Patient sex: M
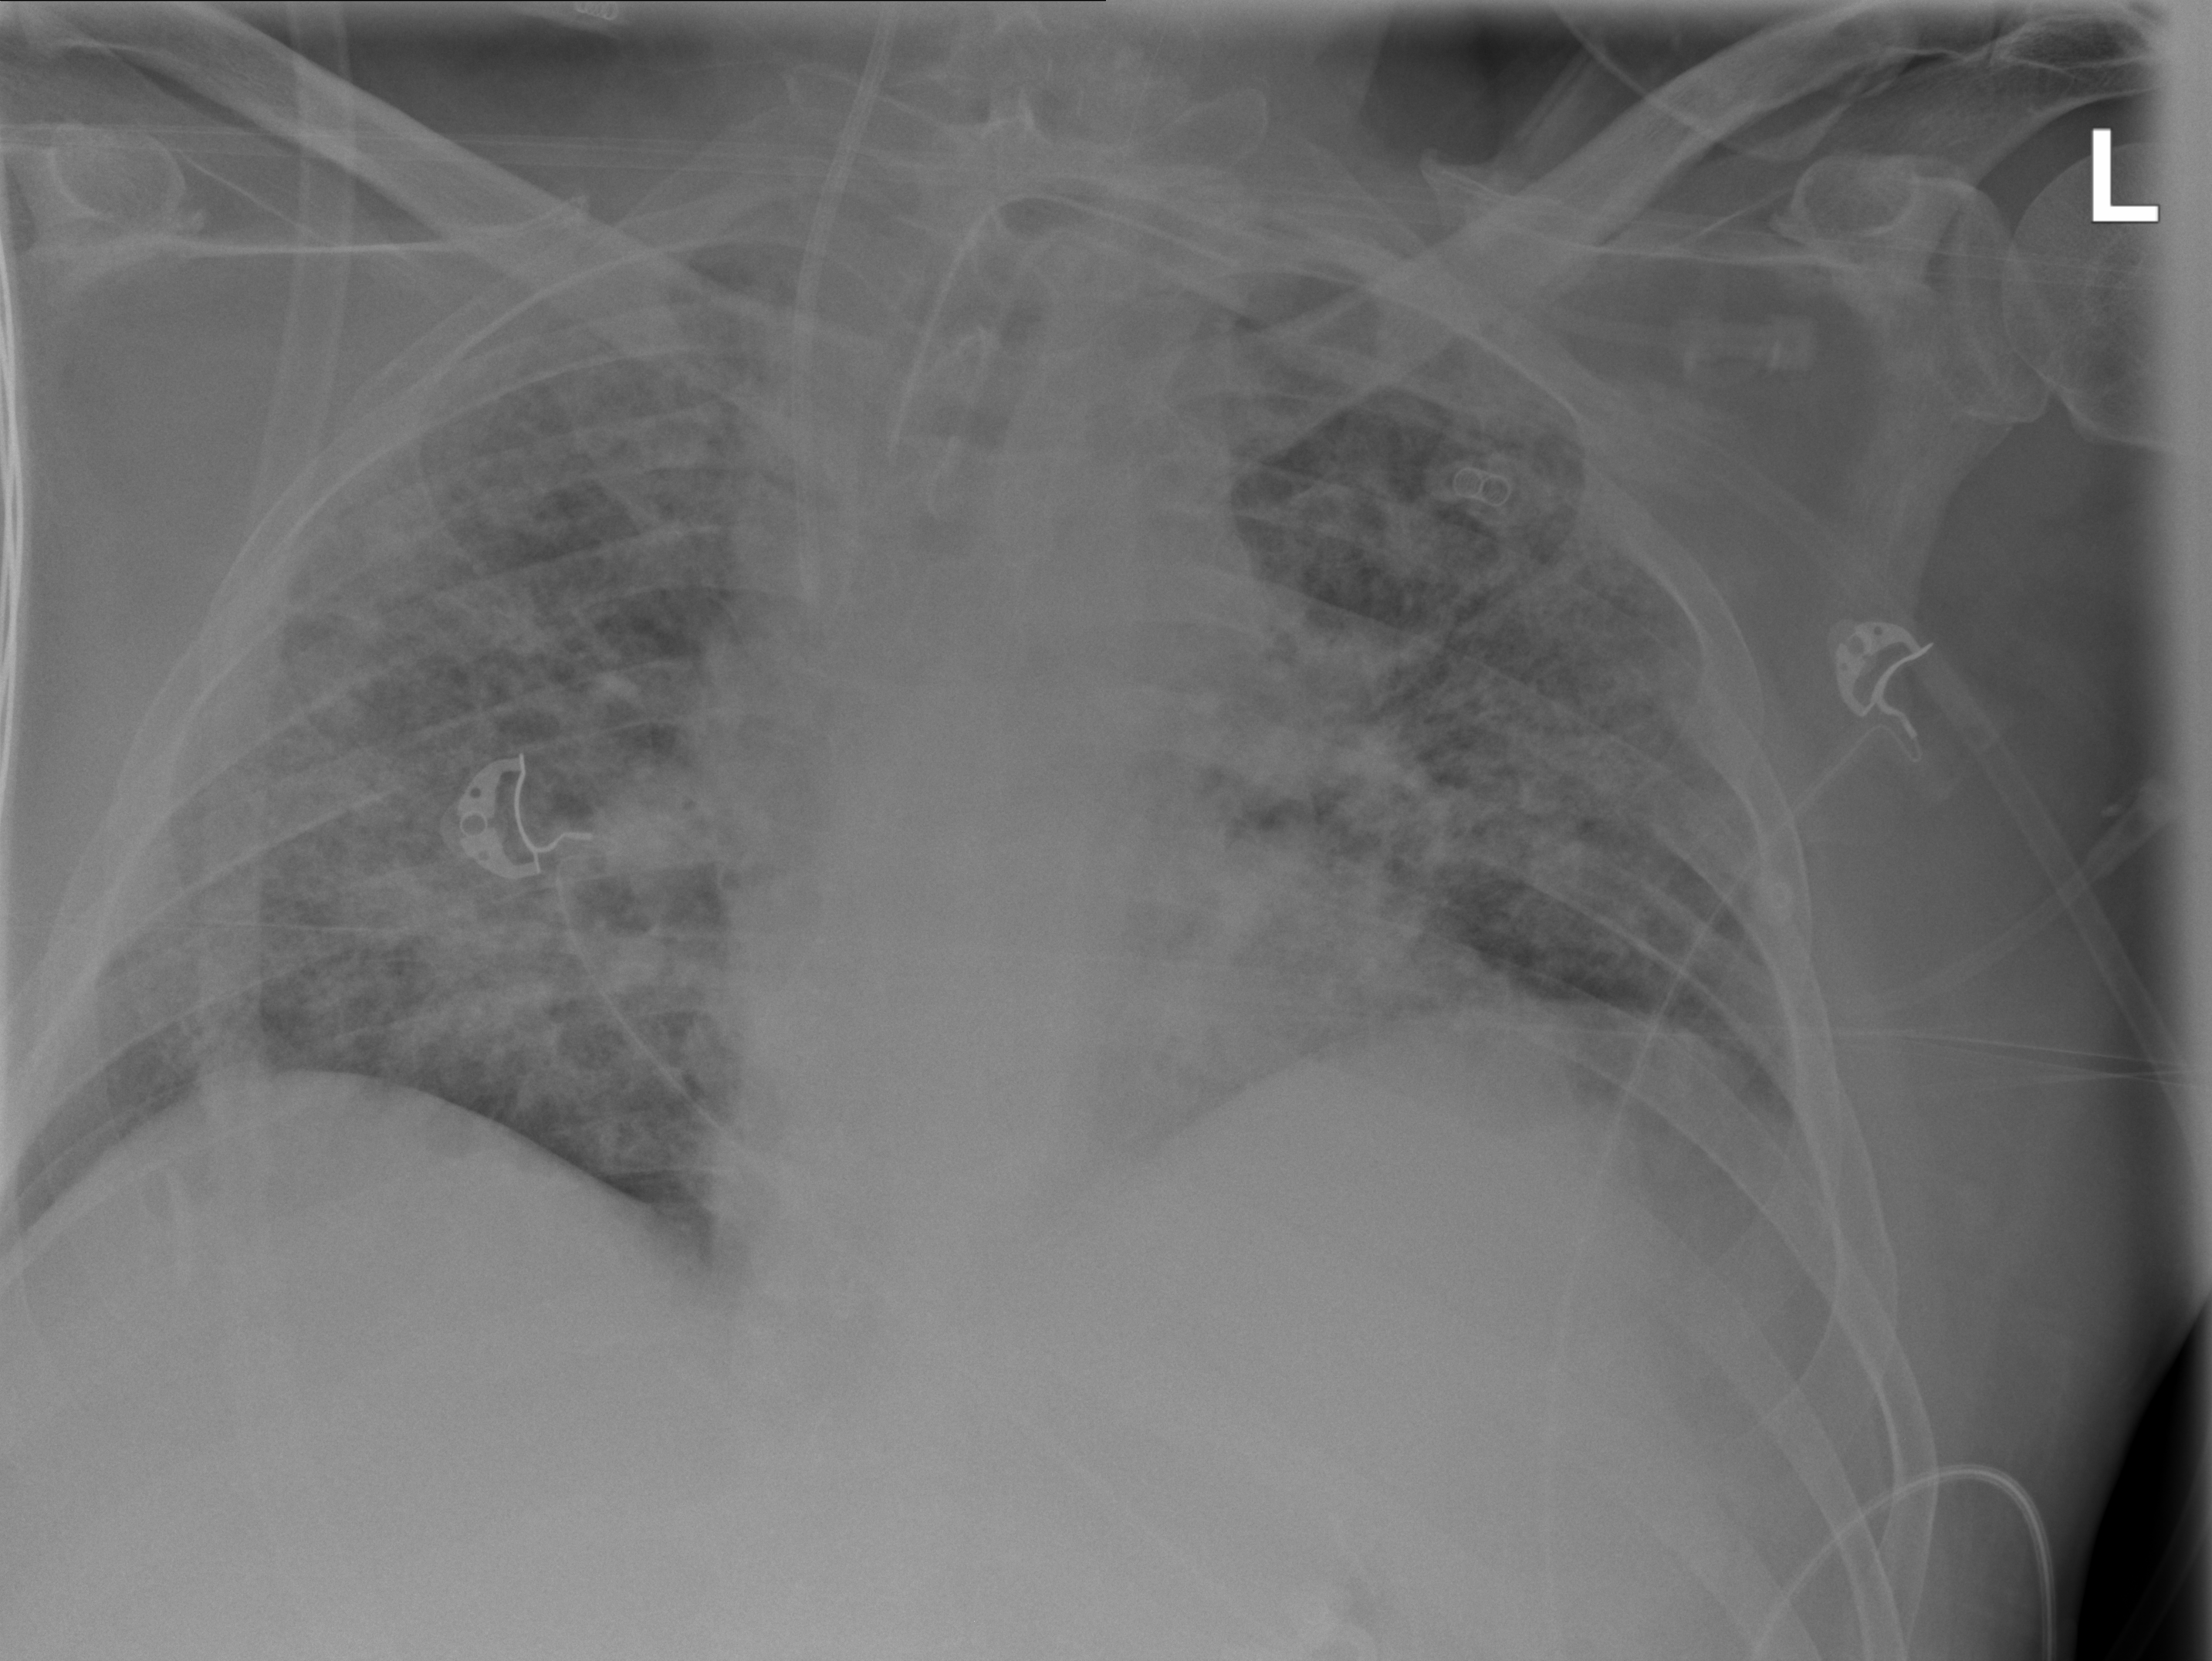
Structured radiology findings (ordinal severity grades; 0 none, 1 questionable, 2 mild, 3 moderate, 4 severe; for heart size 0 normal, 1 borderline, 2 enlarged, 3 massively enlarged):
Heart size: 0
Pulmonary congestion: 2
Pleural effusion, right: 0
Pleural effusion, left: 0
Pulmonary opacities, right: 4
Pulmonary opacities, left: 4
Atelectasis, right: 3
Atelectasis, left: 3